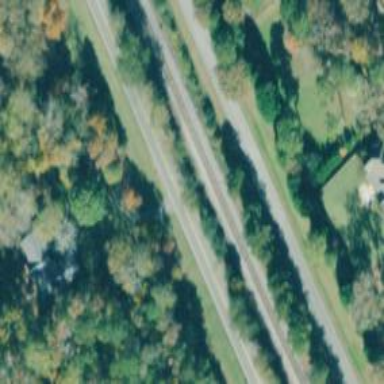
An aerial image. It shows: Railway track.